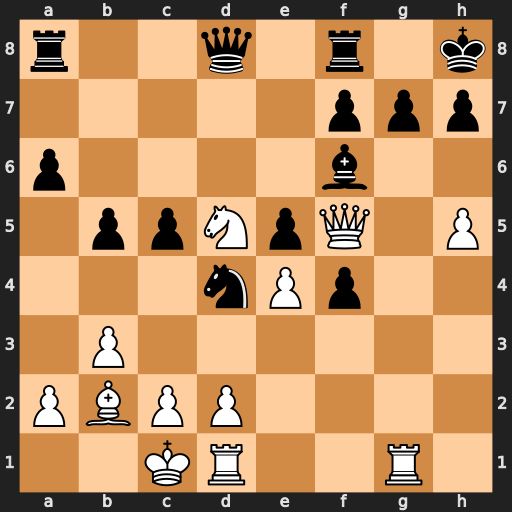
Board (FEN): r2q1r1k/5ppp/p4b2/1ppNpQ1P/3nPp2/1P6/PBPP4/2KR2R1
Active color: w
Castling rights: -
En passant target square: -
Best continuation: Bxd4 cxd4 h6 g6 Qxf6+ Qxf6 Nxf6